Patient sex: F
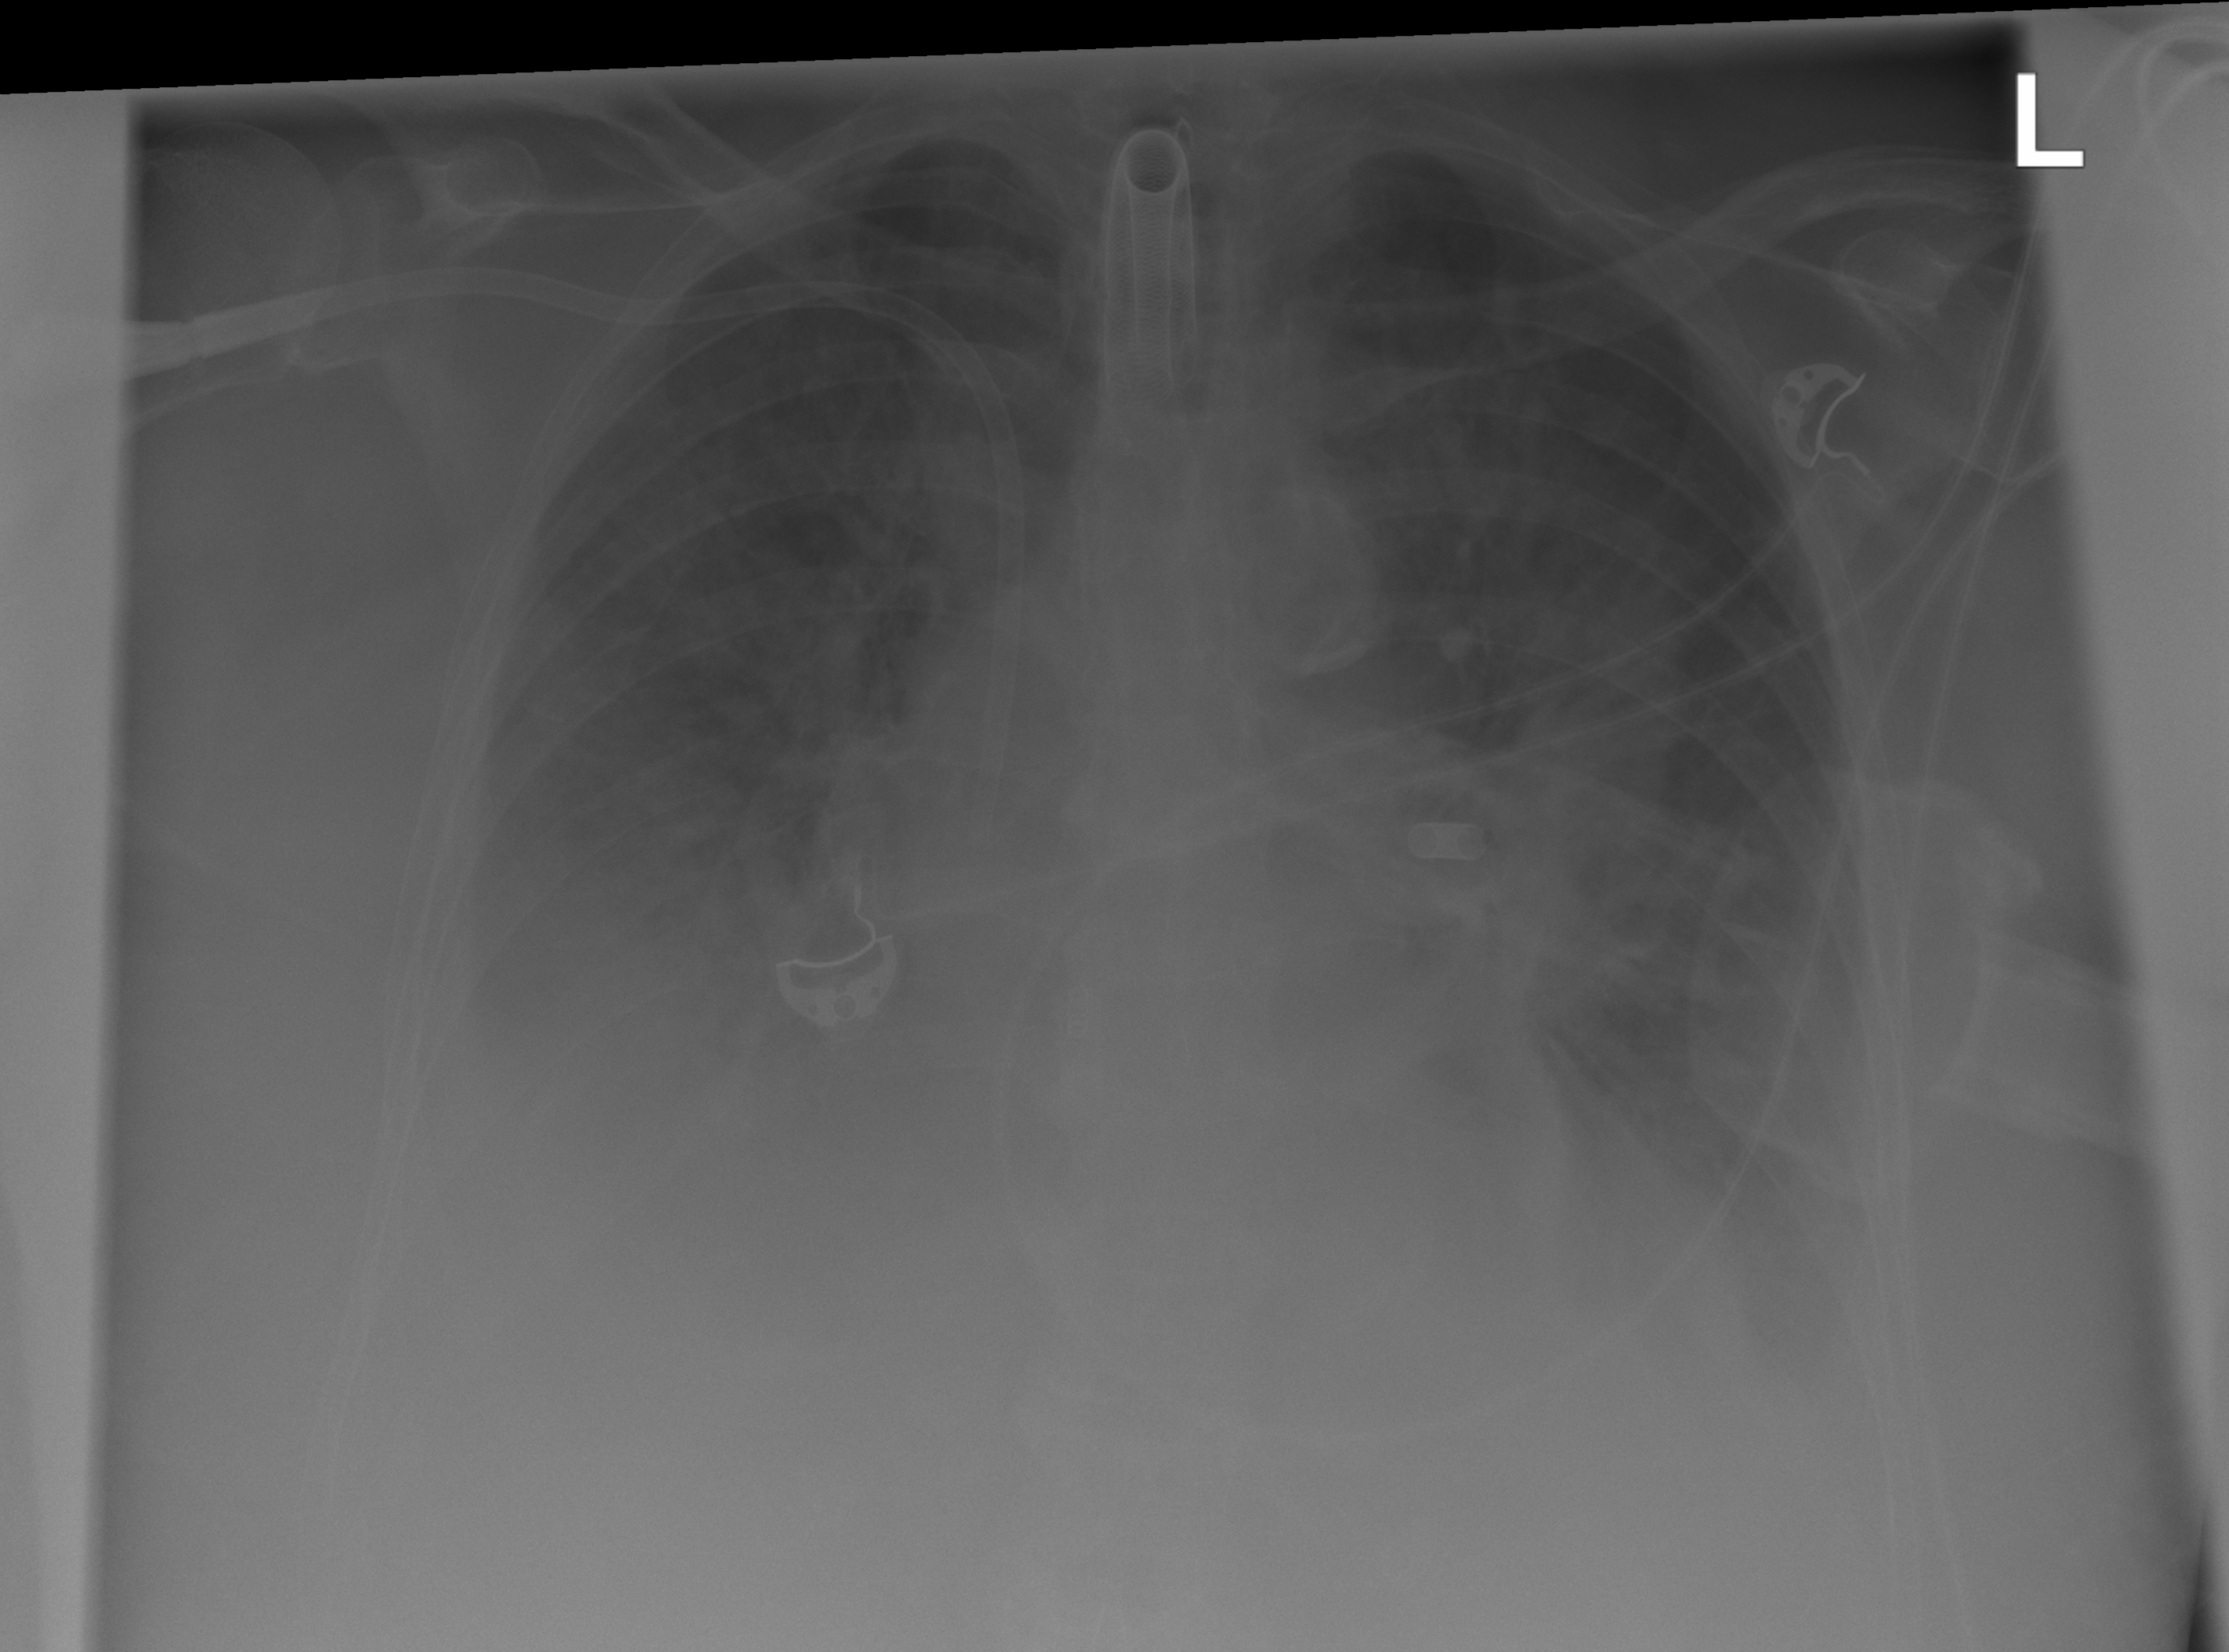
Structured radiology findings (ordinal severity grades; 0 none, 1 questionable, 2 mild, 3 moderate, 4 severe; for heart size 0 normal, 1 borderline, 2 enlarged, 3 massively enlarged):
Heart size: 2
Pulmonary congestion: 2
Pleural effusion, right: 2
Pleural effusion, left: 2
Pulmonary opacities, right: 1
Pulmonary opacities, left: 0
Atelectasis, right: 2
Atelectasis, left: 2